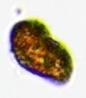
Label: Akashiwo